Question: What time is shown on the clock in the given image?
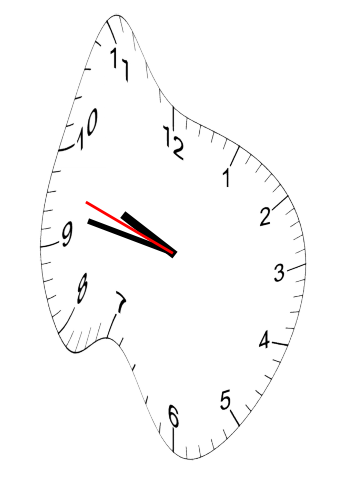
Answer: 09:46:48